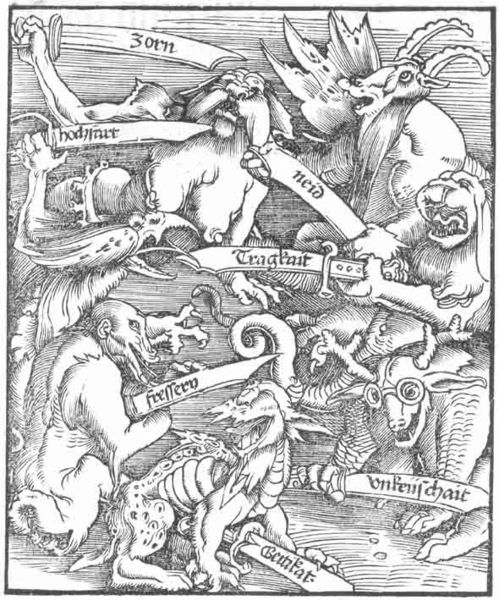
Titel: Die sieben Todsünden
Künstler: Hans Baldung
Standort: Karlsruhe
Institution: Staatliche Kunsthalle Karlsruhe
Schlagwörter: flügel, kopf, vogel, weiß, grau, mund, nase, schwarz, zeichnung, hund, tier, tiere, alt, bart, augen, band, mensch, messer, horn, auge, krone, tugend, schuppen, affe, schwanz, brüste, holzschnitt, schrift, grafik, graphik, figuren, angst, ziegenbart, schild, buch, kohle, traurigkeit, druck, schraffur, stich, schwarzweiß, schwert, schwerter, text, brille, schwerte, bleistift, krallen, allegorie, dämon, stift, trägheit, zähne, schnauze, hölle, teufel, maul, fressen, wesen, religiös, sieben, kralle, löwe, hörner, kupferstich, sünde, bock, miniatur, zorn, ziege, unwesen, ungeheuer, drachen, drache, klauen, inferno, monster, untier, monste, affen, klaue, stick, körner, flügek, elch, steinbock, hochmut, tiergestalt, bestien, sünden, kreaturen, laster, schwerd, neid, holuschnitt, print, keuschheit, todsünden, völlerei, horne, wesem, voel, unkeuschheit, sieben todsünden, unheuer, neud, fresserei, habgier, unfreundlichkeit, krallen', fre7de